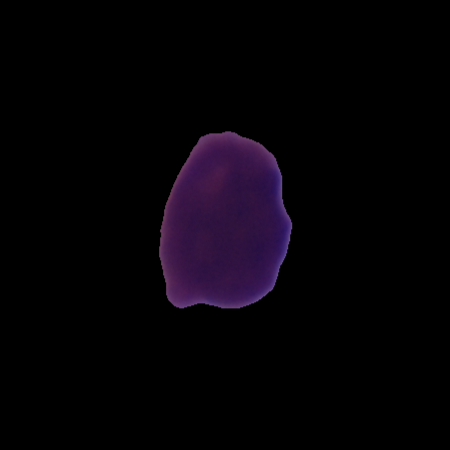
Label: cancer